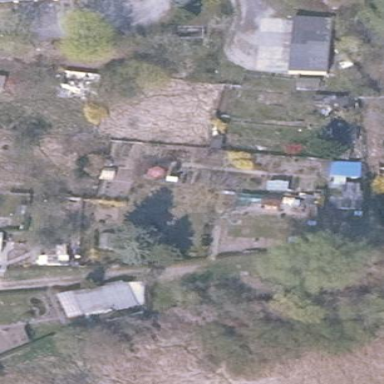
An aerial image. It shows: Area designated for allotments.